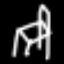
Label: chair